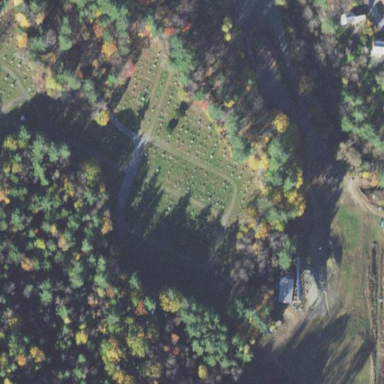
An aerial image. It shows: Cemetery.